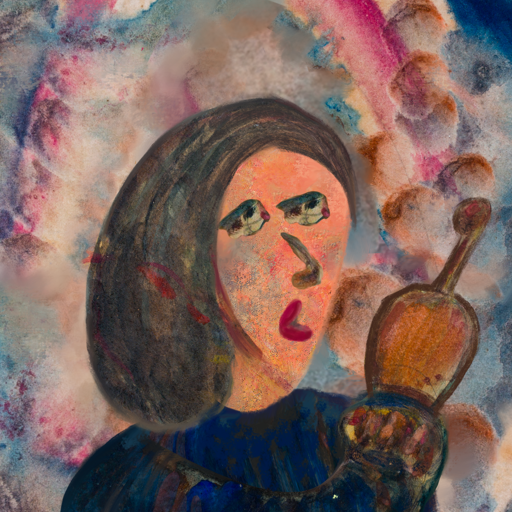
Background: Rupkatha, Head And Neck Side: Irani, Face Side: Pipe, Bust: Pipe, Hair Side: Gypsy_Mother, Head Accessory: Blank, Second Necklace: Blank, Necklace: Blank, Baby: Blank